Interaction volume radius: 5 \u00c5
Interaction volume height: 15 \u00c5
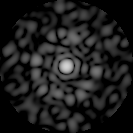
Disorder parameter: 0.8289